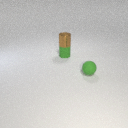
small brown metal cylinder above small green rubber cylinder